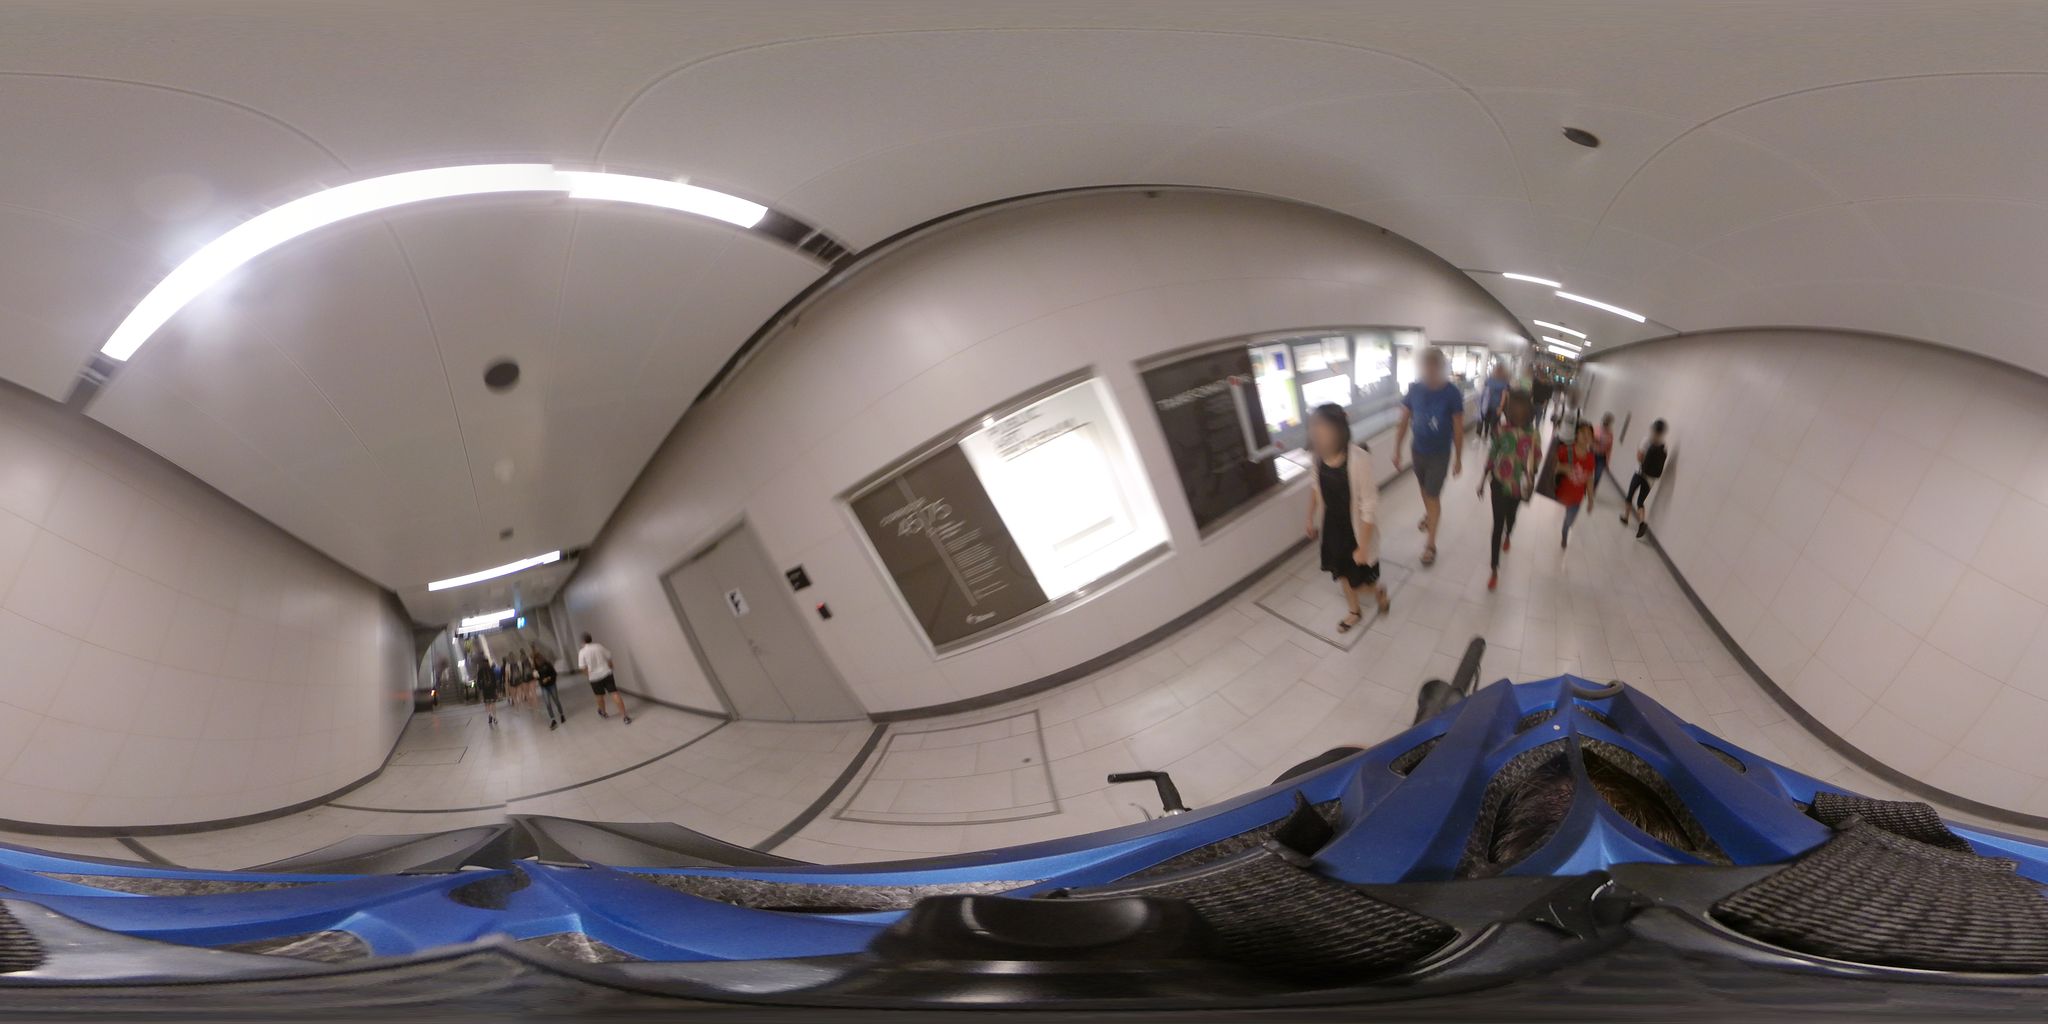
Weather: snowy
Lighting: day
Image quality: slightly poor
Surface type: cycling surface
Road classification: steps, footway
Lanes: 2
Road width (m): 5
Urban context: urban centre
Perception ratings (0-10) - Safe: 1.65, Lively: 2.42, Beautiful: 1.72, Boring: 3.99, Depressing: 5.38, Wealthy: 0.26